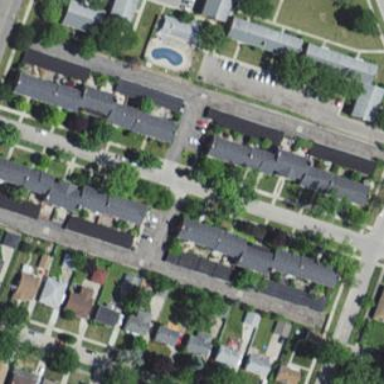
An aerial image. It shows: Residential area consisting of condominiums.